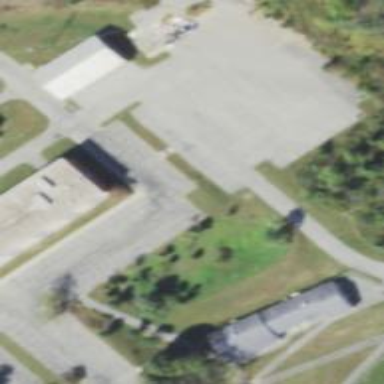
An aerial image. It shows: Parking space.